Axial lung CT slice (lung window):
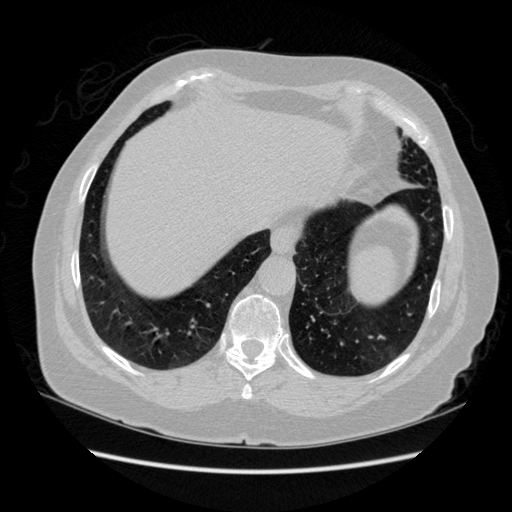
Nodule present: no